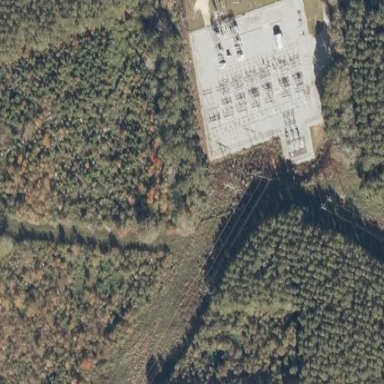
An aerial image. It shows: Distribution level power substation surrounded by fence.